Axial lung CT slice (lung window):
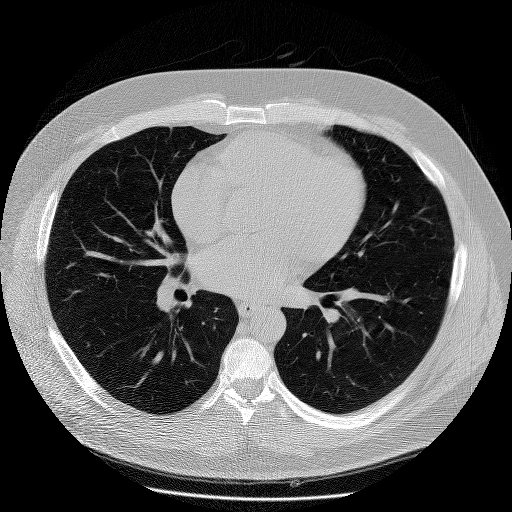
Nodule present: no